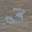
Label: 3